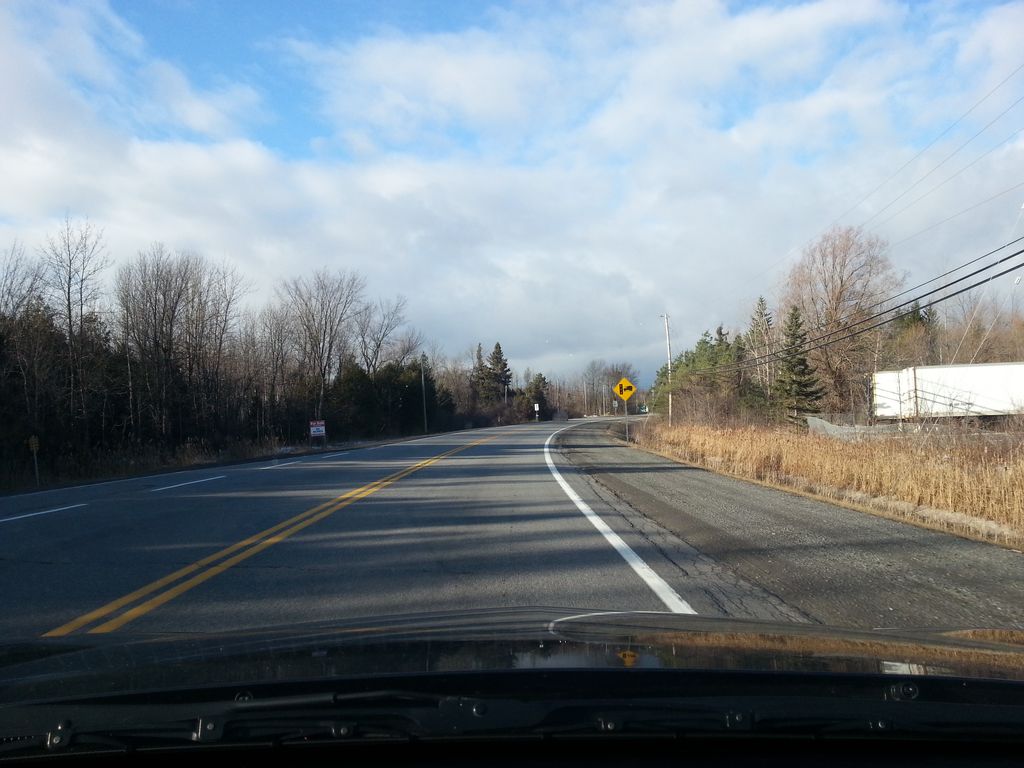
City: ottawa-gatineau